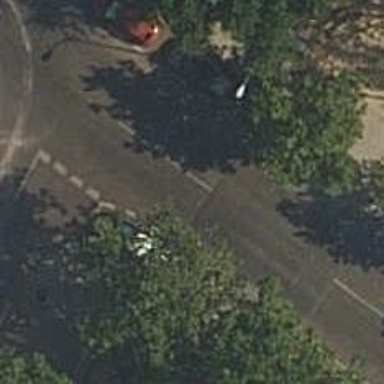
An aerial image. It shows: Crossing with traffic calming hump on the road.